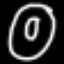
Label: donut